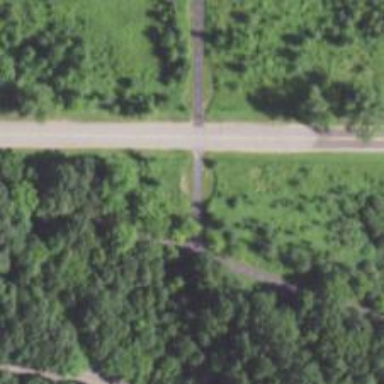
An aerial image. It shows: Asphalt cycleway.